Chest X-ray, AP view. Patient: 29 years old, sex F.
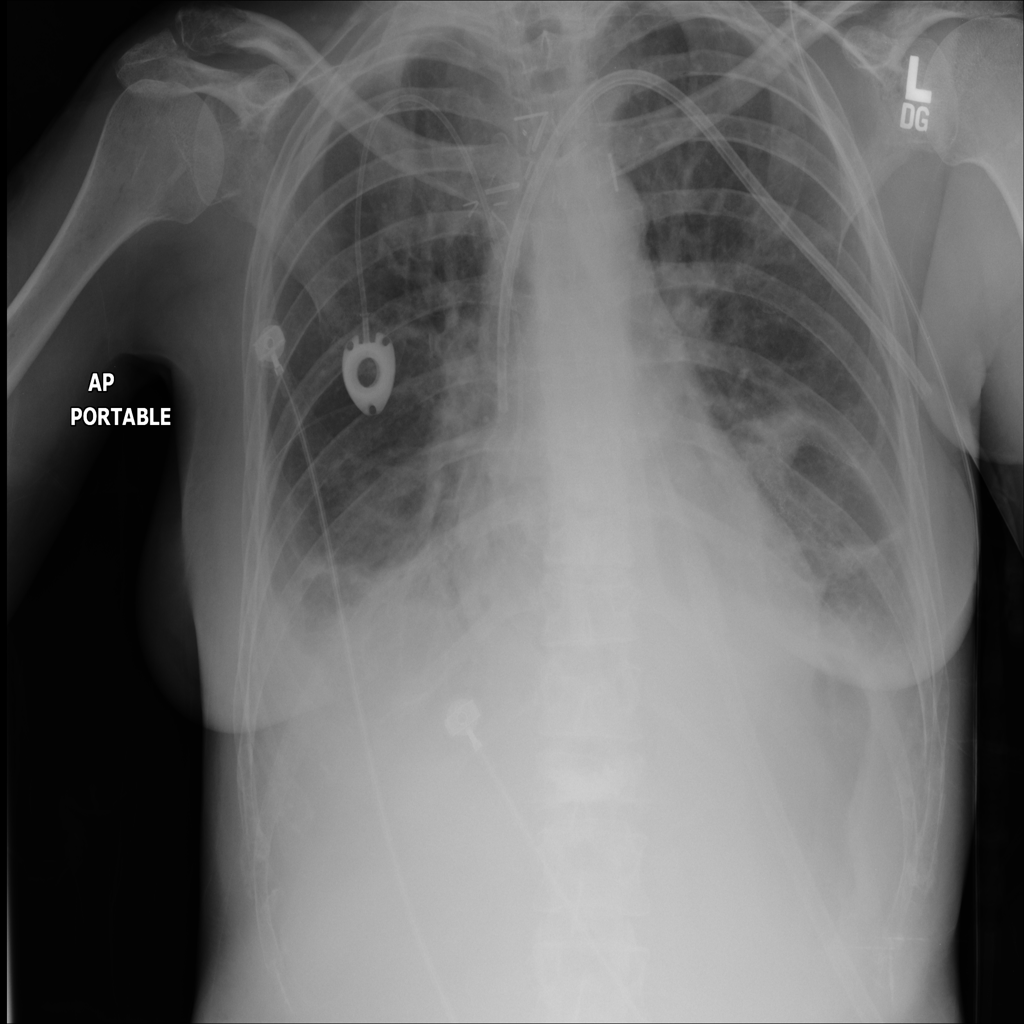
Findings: Infiltration